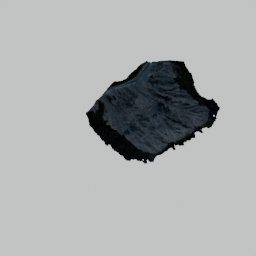
Label: nature